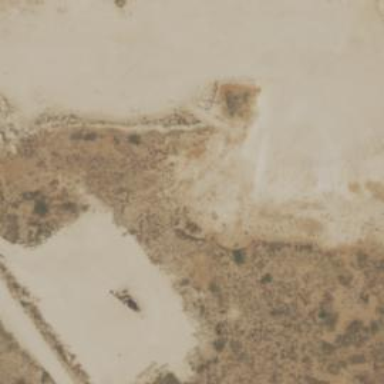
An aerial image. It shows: Wellsite with natural sand surroundings.